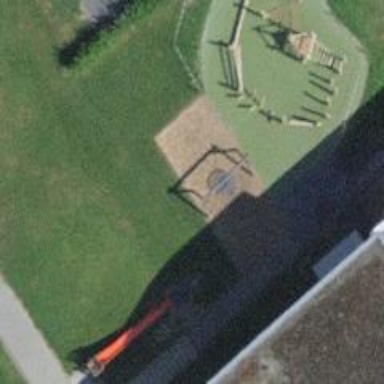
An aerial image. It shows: Playground featuring basket swing.